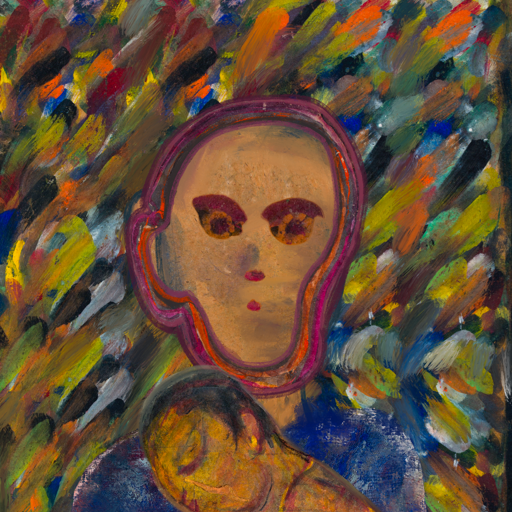
Background: An_Impression, Head And Neck Front: In_The_Sun, Face Front: Doll, Bust: Irani, Hair Front: Hypocrite, Head Accessory: Blank, Second Necklace: Blank, Necklace: Blank, Baby: GypsyMother_Baby